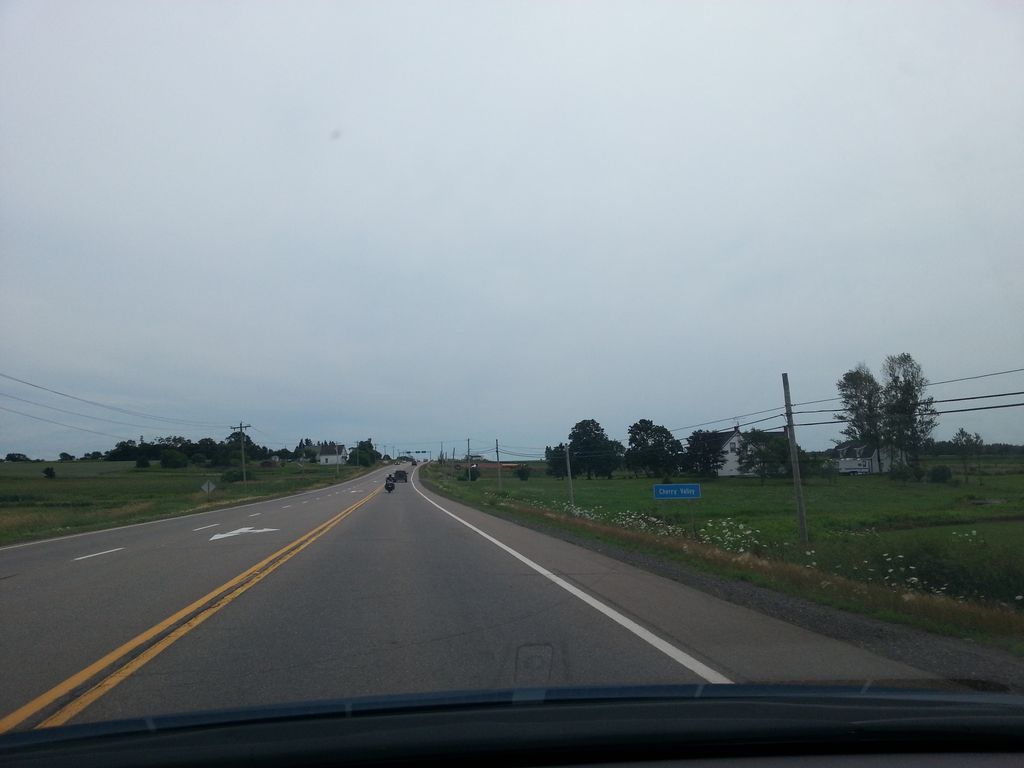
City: charlottetown